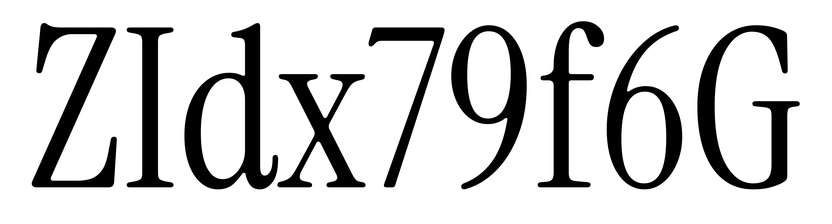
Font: InstrumentSerif-Regular